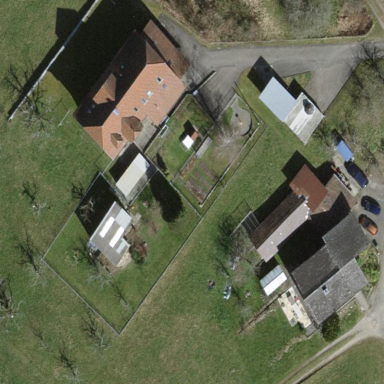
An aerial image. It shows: Farmyard area.